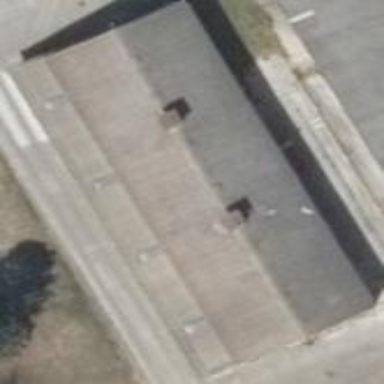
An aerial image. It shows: Building.